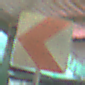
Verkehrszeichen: RichtungstafelnInKurvenKleinRechts
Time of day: MorningAfternoon
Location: Roofed (Special)
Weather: NotSpecified
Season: NotSpecified
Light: Artificial